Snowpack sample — Loveland Pass, Silver Plume, Colorado, USA (2/11/26, 12:00 PM MST)
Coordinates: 39.663, -105.886
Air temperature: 35 °F
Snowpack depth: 82 cm
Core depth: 10 cm
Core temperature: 17.6 °F
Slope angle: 13°, slope face: 12°
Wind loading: high
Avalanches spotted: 1
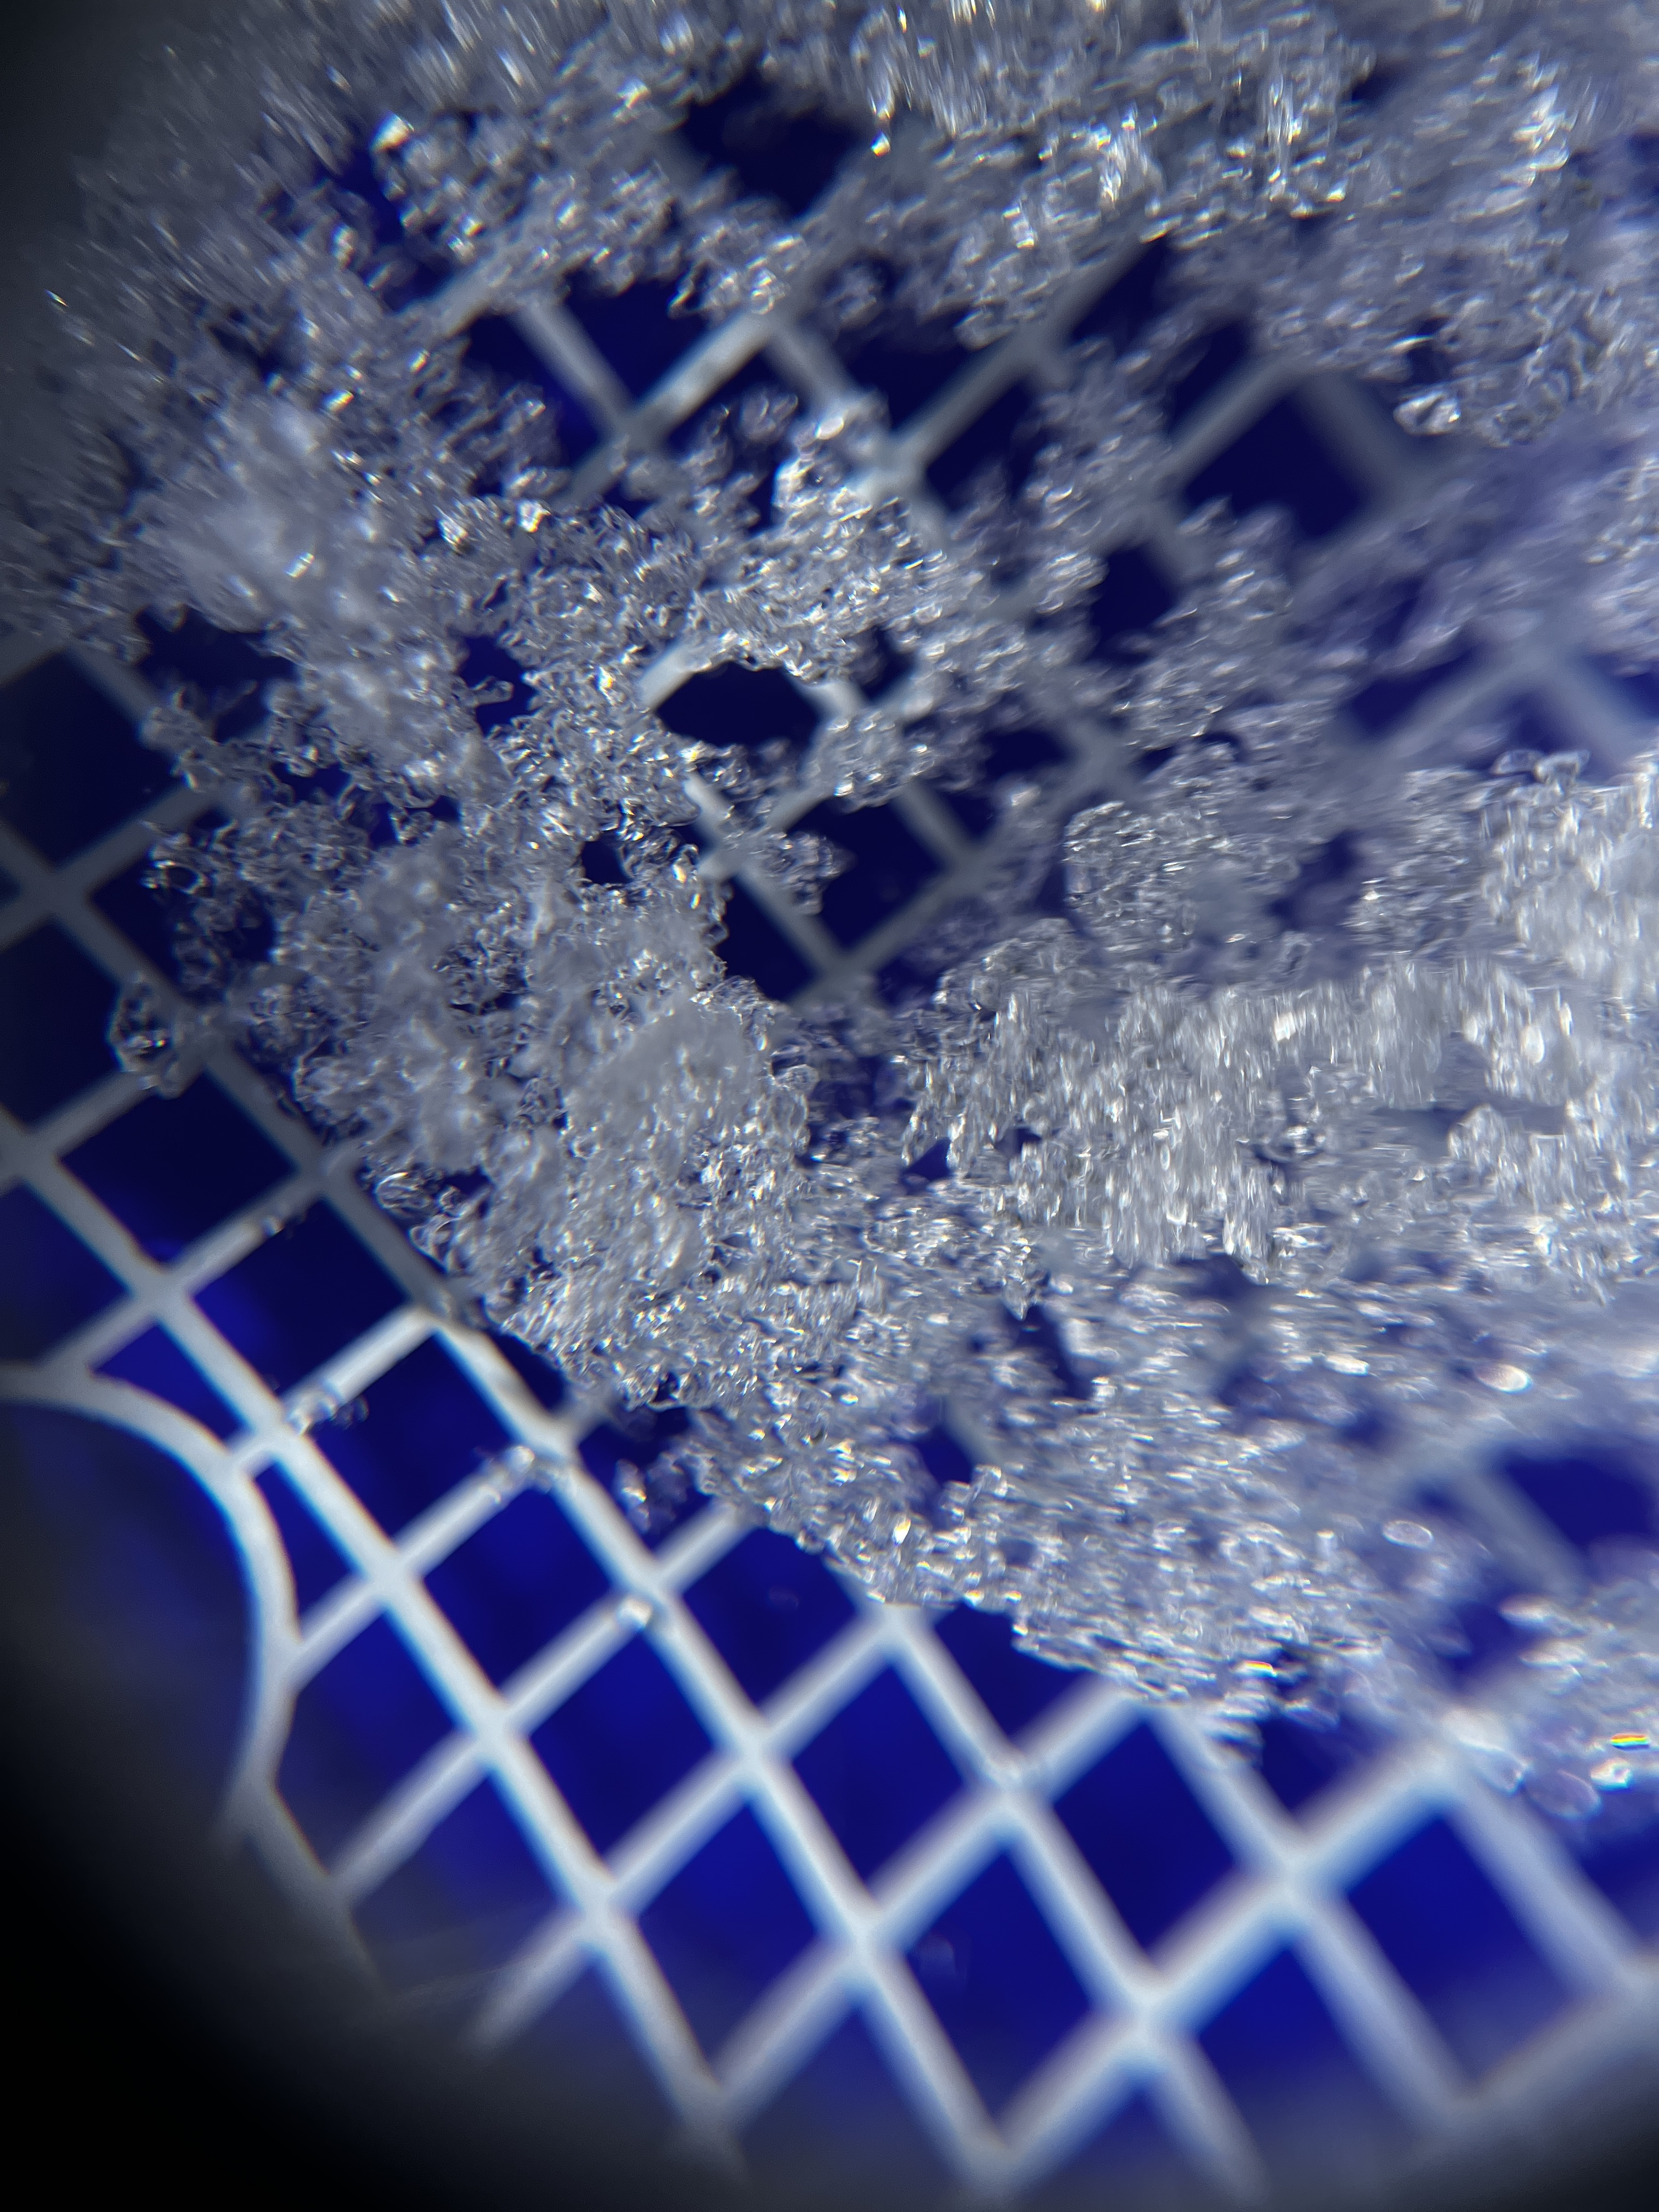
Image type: magnified_profile
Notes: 1 small avalanche spotted on the north side of the bowl, lots of wind loading